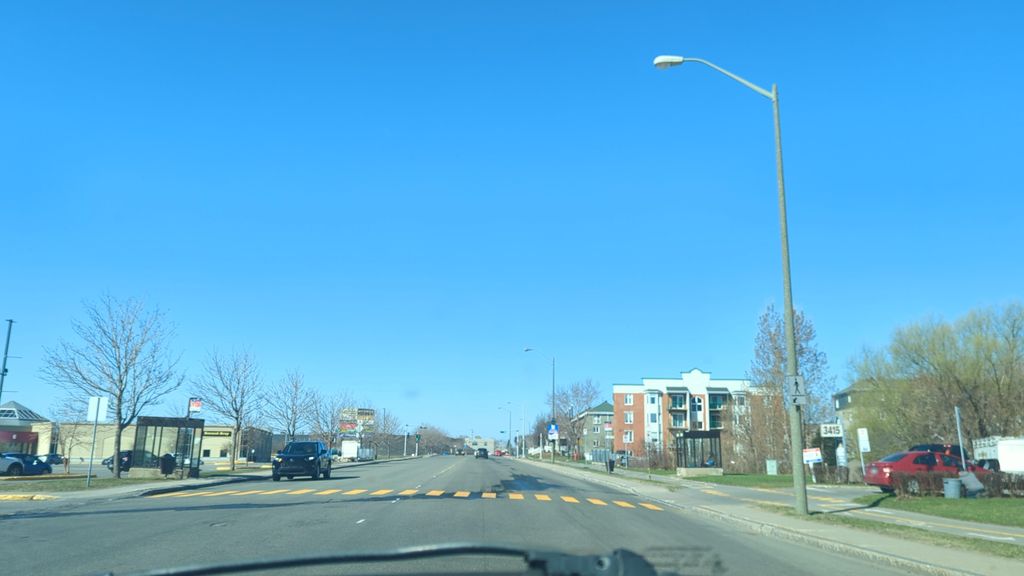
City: quebec_city